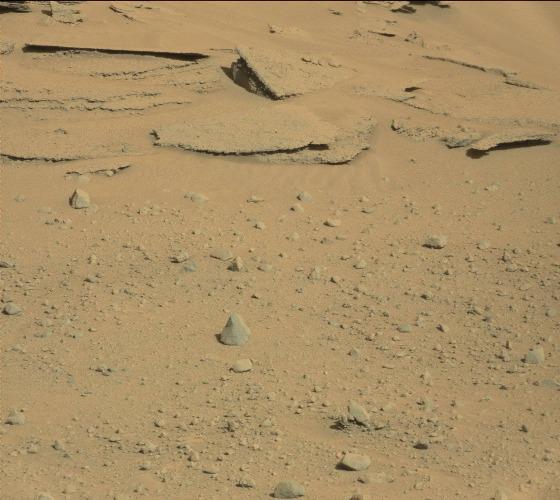
Terrain classes present: Bedrock, Gravel / Sand / Soil, Rock, Shadow